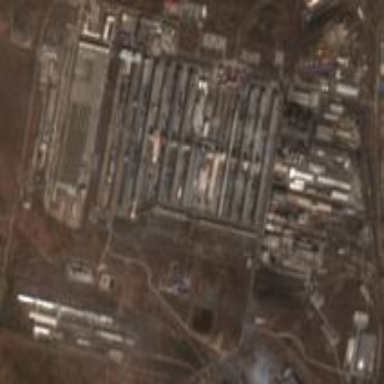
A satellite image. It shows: Industrial area used for aluminum smelting.